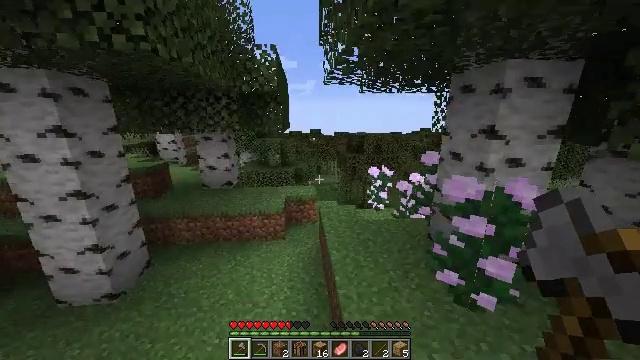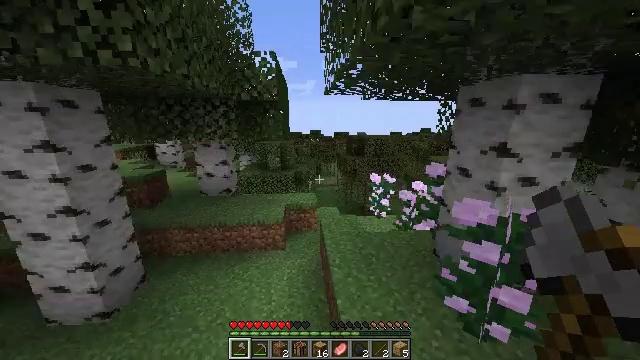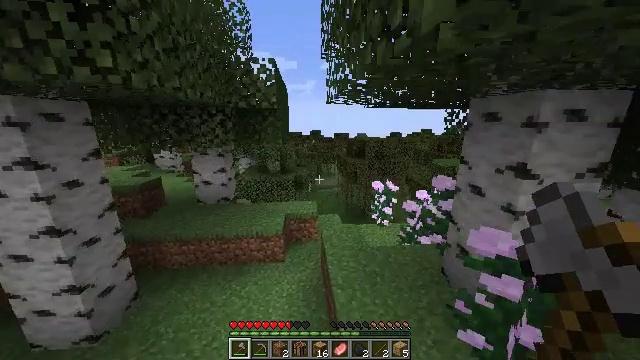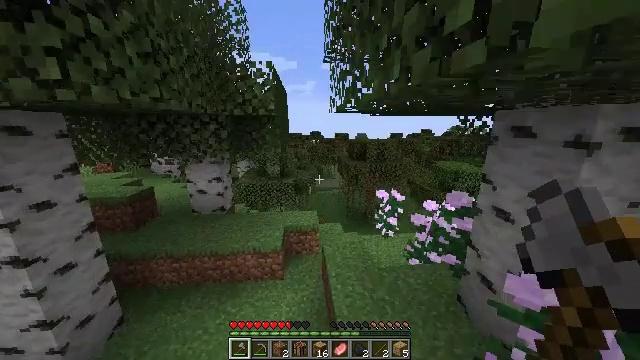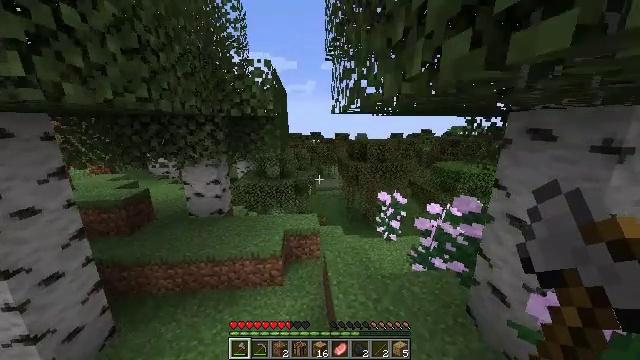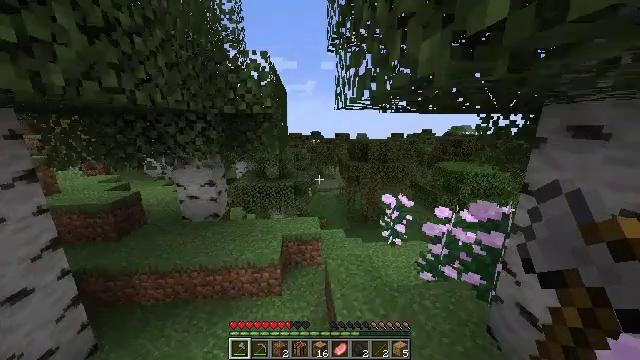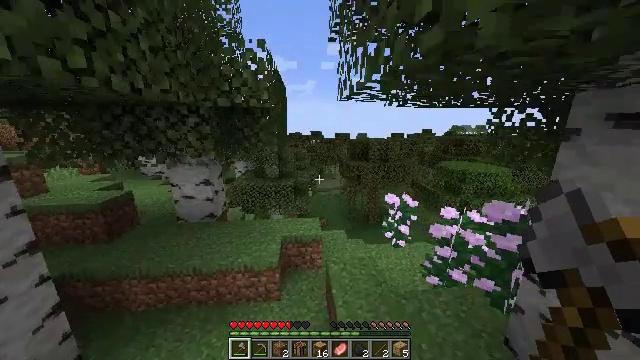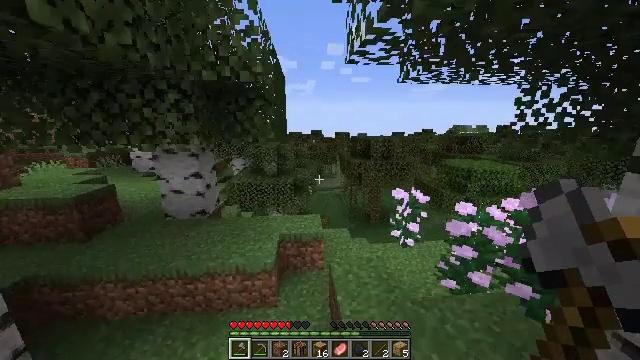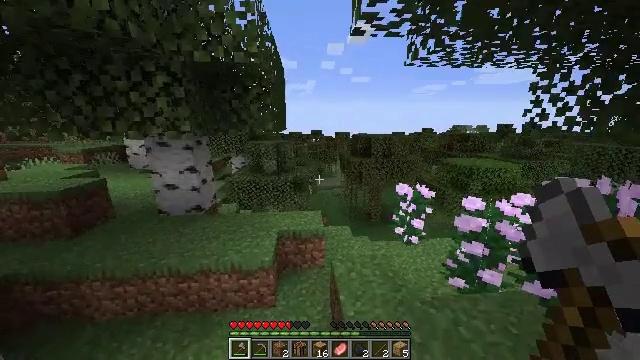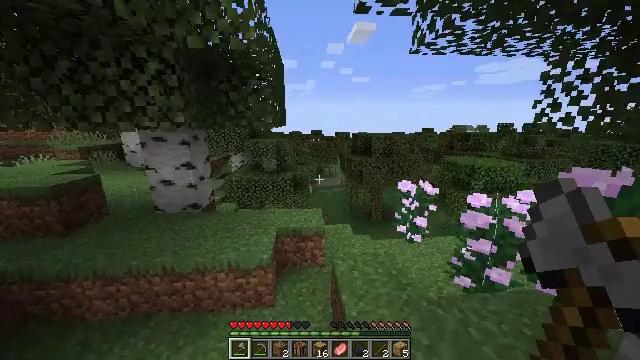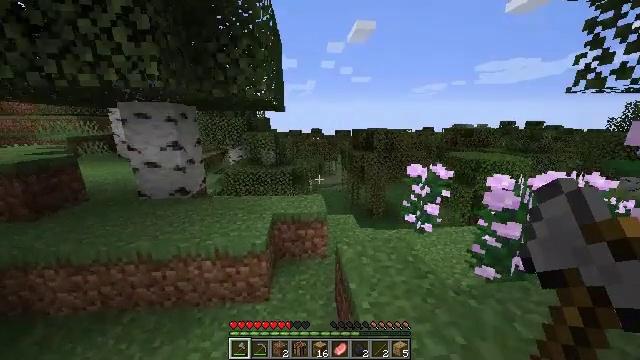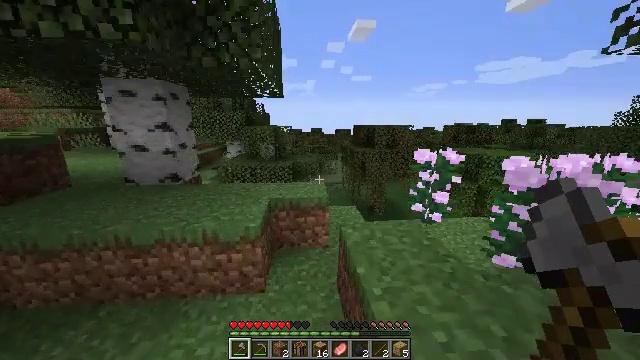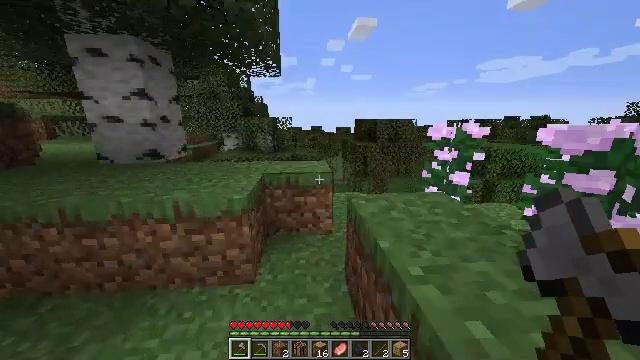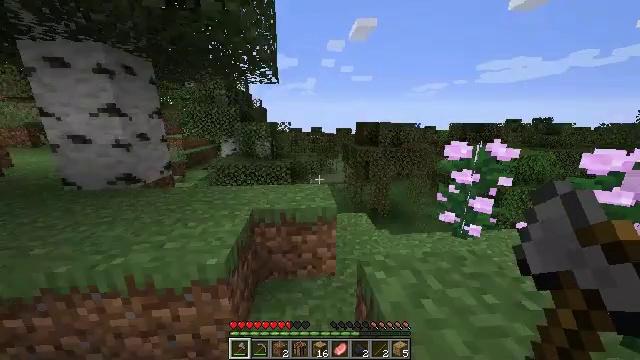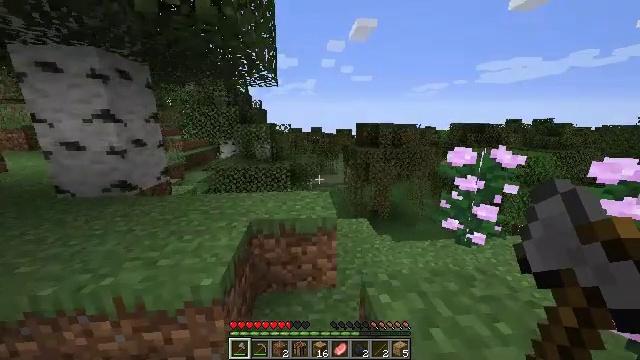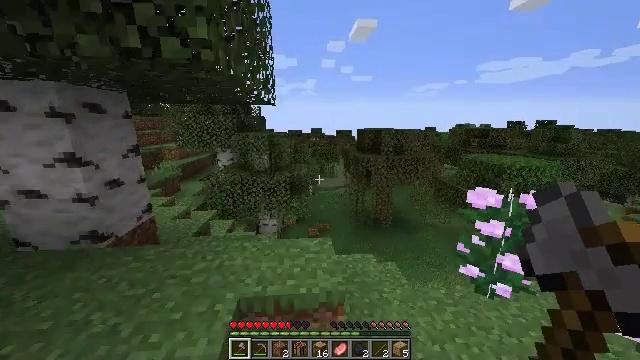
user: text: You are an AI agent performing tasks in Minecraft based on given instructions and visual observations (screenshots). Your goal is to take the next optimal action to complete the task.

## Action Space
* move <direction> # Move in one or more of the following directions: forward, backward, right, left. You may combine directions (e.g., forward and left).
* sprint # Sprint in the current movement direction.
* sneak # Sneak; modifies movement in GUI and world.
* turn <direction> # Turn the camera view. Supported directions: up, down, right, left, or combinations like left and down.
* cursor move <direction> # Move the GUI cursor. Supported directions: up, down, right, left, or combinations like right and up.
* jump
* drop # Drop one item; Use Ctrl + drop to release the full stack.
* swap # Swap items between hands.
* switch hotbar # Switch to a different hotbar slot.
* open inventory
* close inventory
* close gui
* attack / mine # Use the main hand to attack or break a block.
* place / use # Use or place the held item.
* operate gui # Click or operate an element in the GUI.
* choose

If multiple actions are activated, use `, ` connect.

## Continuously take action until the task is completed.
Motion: motion action
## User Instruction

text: Break the lily pad.
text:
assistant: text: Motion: move forward, sprint, jump
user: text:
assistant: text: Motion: move forward, sprint, jump
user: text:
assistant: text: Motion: move forward, sprint, jump
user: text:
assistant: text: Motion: move forward, sprint, jump
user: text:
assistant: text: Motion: move forward, sprint, jump
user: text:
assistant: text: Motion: move forward, sprint, jump
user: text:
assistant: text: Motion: move forward, sprint, jump
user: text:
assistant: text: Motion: move forward, sprint, jump
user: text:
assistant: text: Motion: move forward, sprint, jump
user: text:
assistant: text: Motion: move forward, sprint, jump
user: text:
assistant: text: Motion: move forward, sprint, jump
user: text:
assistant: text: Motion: move forward, sprint, jump
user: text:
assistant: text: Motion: move forward, sprint, jump
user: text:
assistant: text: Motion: move forward, sprint, jump
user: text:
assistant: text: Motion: move forward, sprint, jump
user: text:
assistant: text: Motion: move forward, sprint, jump
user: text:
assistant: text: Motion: move forward, sprint, jump
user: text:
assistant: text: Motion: move forward, sprint, jump
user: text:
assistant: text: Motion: move forward, sprint, turn left and down, jump
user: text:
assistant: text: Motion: move forward, sprint, turn left, jump
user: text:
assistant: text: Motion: move forward, sprint, turn left, jump
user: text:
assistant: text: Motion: move forward, sprint, turn left, jump
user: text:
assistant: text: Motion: move forward, sprint, turn left, jump
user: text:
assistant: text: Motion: move forward, sprint, turn left, jump
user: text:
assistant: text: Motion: move forward, sprint, jump
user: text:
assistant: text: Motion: move forward, sprint, jump
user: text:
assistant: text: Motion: move forward, sprint, jump
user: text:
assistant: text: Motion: move forward, sprint, jump
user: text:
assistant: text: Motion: move forward, sprint, jump
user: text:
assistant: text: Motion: move forward, sprint, jump